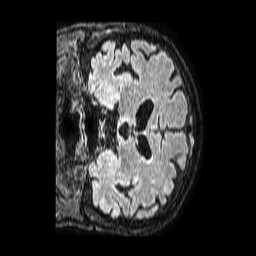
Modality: FLAIR
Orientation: coronal
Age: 77
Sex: male
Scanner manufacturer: philips
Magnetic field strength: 1.5 T
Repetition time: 4.8 s
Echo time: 0.3 s